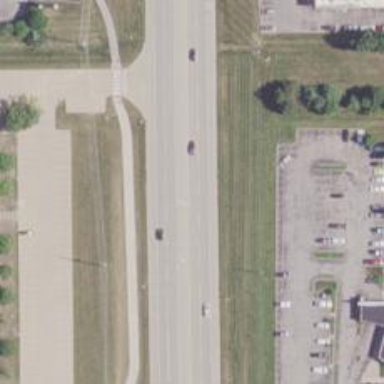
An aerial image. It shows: Primary highway.